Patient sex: M
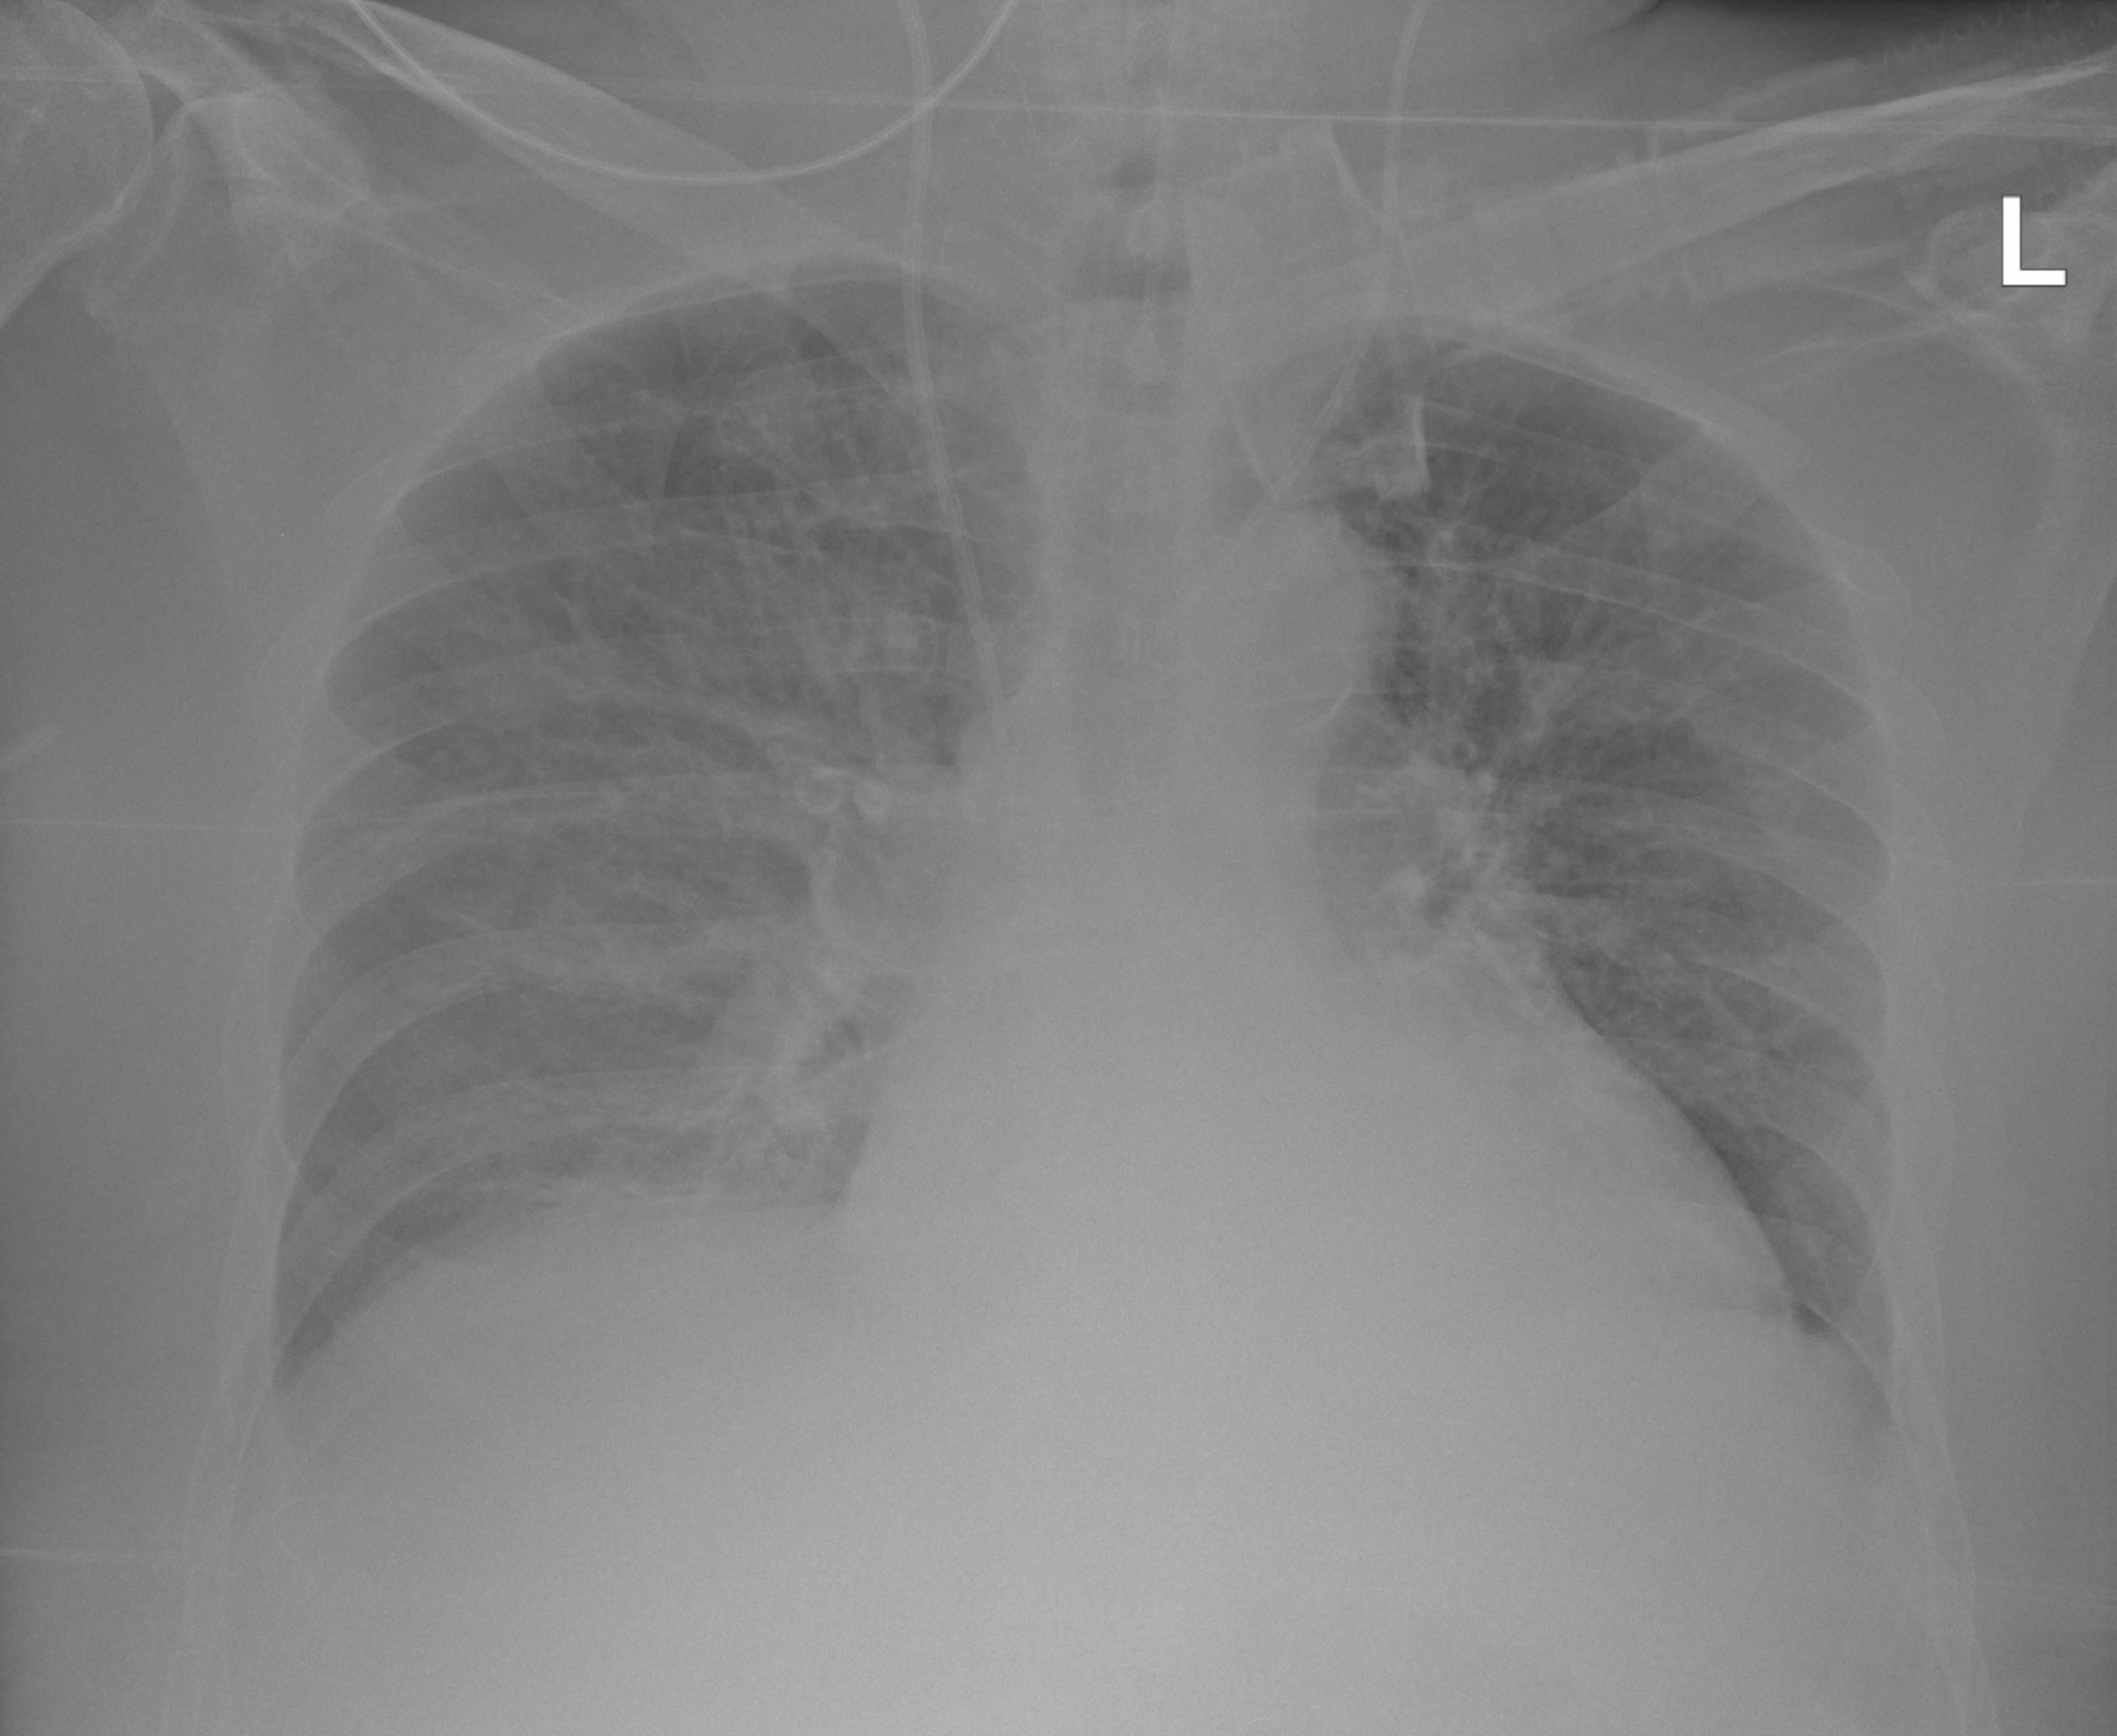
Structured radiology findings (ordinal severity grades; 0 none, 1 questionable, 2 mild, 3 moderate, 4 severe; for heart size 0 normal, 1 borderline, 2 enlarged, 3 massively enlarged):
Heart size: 2
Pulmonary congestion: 2
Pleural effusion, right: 0
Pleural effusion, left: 2
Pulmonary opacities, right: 0
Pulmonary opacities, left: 0
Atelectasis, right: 2
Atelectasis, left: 2